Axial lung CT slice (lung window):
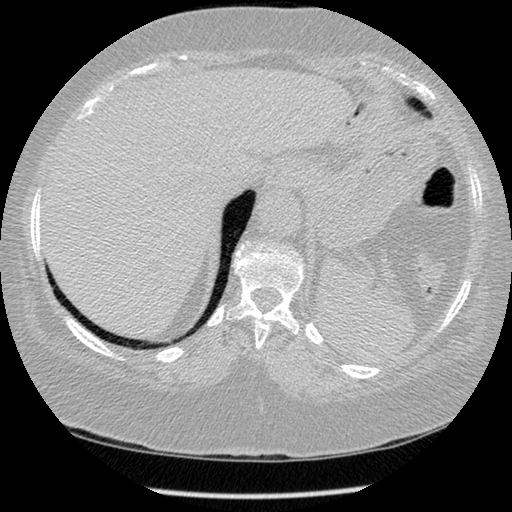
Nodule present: no